Question: I'm trying to create a figure like <URL> from the seaborn documentation but with the edgecolor of the stripplot determined by the hue. This is my attempt:
'''
import seaborn as sns
df = sns.load_dataset("tips")
ax = sns.stripplot(x="sex", y="tip", hue="day", data=df, jitter=True,
edgecolor=sns.color_palette("hls", 4),
facecolors="none", split=False, alpha=0.7)
'''

But the color palettes for male and female appear to be different. How do I use the same color palette for both categories?
I'm using seaborn 0.6.dev
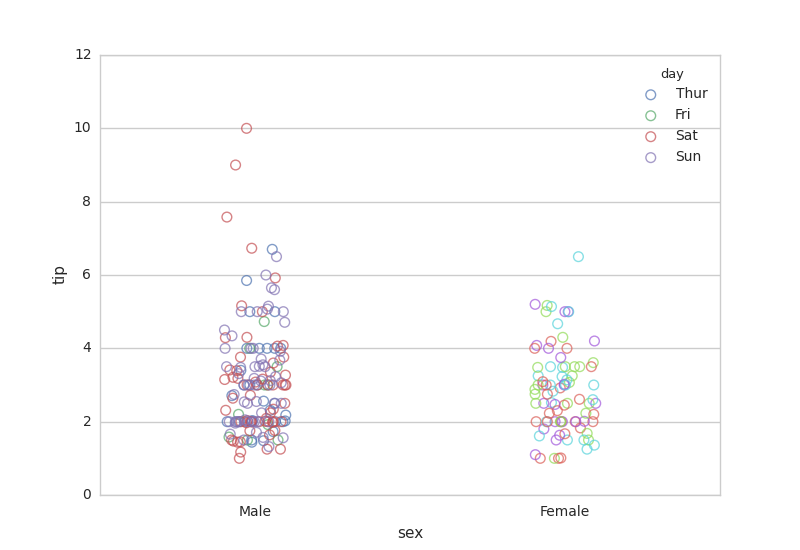
Answer: The edgecolor parameter is just passed straight through to 'plt.scatter'. Currently you're giving it a list of 4 colors. I'm not exactly sure what I would expect it to do in that case (and I am not exactly sure why you end up with what you're seeing here), but I would not have expected it to "work".
The ideal way to have this work would be to have a "hollow circle" marker glyph that colors the edges based on the 'color' (or 'facecolor') attribute rather than the edges. While it would be nice to have this as an option in core matplotlib, there are some inconsistencies that might make that unworkable. However, it's possible to hack together a custom glyph that will do the trick:
'''
import numpy as np
import matplotlib as mpl
import seaborn as sns
sns.set_style("whitegrid")
df = sns.load_dataset("tips")
pnts = np.linspace(0, np.pi * 2, 24)
circ = np.c_[np.sin(pts) / 2, -np.cos(pts) / 2]
vert = np.r_[circ, circ[::-1] * .7]
open_circle = mpl.path.Path(vert)
sns.stripplot(x="sex", y="tip", hue="day", data=df,
jitter=True, split=False,
palette="hls", marker=open_circle, linewidth=0)
'''

FWIW I should also mention that it's important to be careful when using this approach because the colors become much harder to distinguish. The 'hls' palette exacerbates the problem as the lime green and cyan middle colors end up quite similar. I can imagine situations where this would work nicely, though, for instance a hue variable with two levels represented by gray and a bright color, where you want to emphasize the latter.